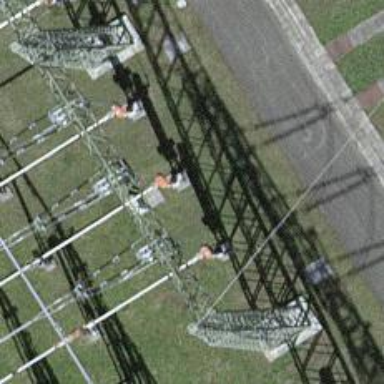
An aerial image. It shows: Power line with three cables.